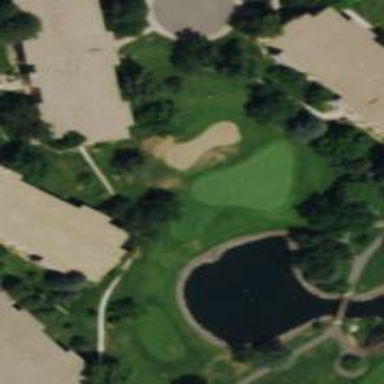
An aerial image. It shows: Golf hole.